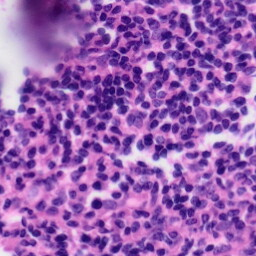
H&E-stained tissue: Tonsil